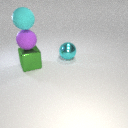
large cyan metal sphere behind large green metal cube